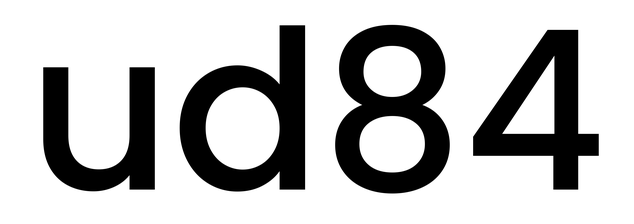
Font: Poppins-Medium